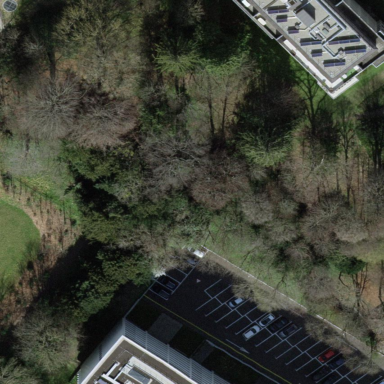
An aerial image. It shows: Mixed leaf woodland.